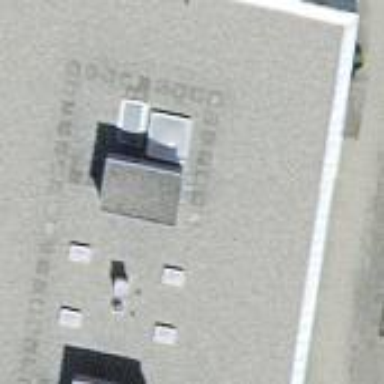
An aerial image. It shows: Residential building with flat roof.